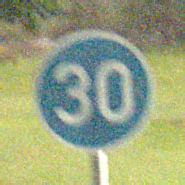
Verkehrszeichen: VorgeschriebeneMindestgeschwindigkeit
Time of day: Night
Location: Outdoor (Nature)
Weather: Clear
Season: NotSpecified
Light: Natural